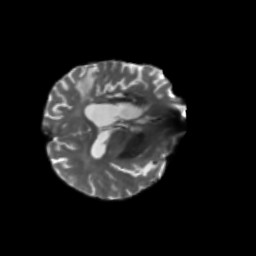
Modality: T2w
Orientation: axial
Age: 70
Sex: male
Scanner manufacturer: siemens
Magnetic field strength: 3 T
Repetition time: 5.47 s
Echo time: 0.0854 s